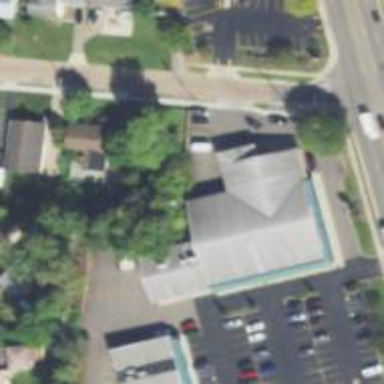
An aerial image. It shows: Retail building.